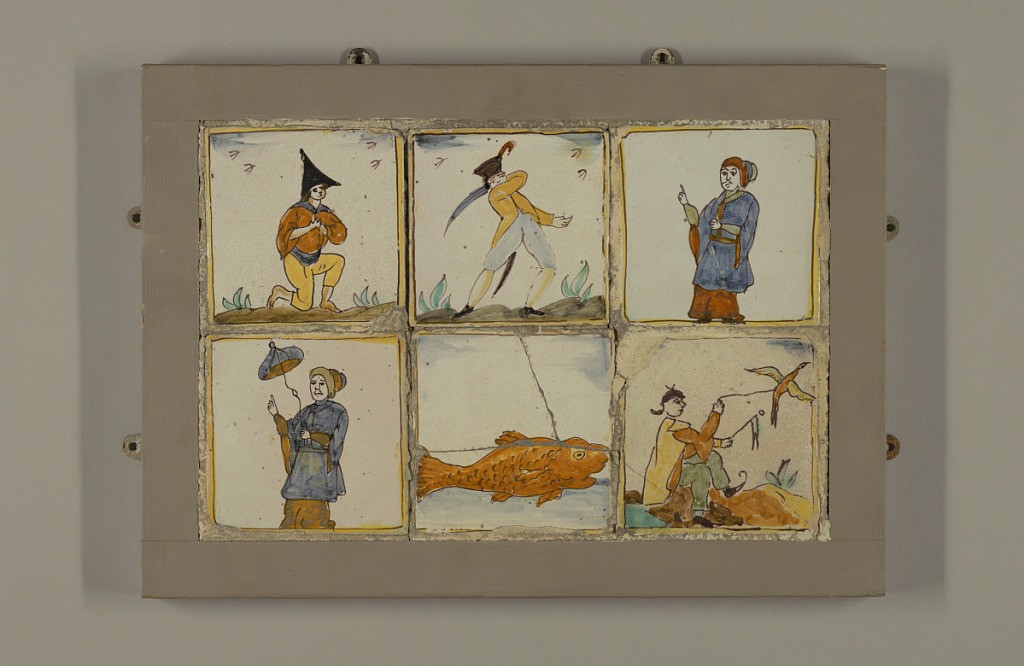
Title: Tile
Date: late 18th–early 19th century
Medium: Earthenware, glazed, high fire decorated
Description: Seated man in vaguely Chinese garb and with pigtail, holding rope with bird.